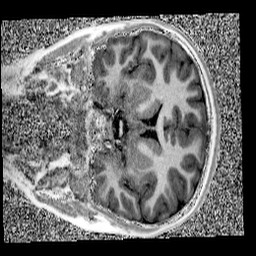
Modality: UNIT1
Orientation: coronal
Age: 12
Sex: male
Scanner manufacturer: siemens
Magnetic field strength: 3 T
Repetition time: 4 s
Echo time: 0.00299 s